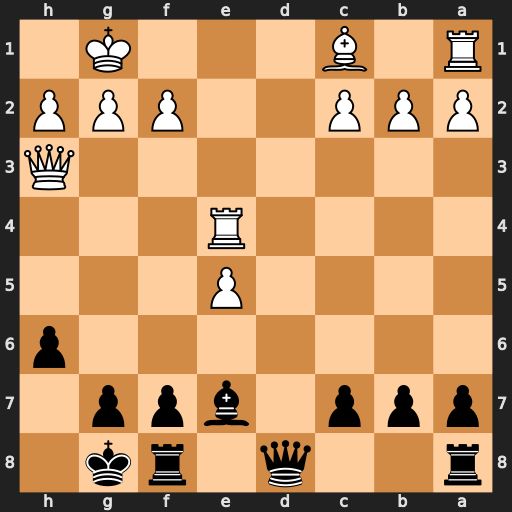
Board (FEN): r2q1rk1/ppp1bpp1/7p/4P3/4R3/7Q/PPP2PPP/R1B3K1
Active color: b
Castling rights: -
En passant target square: -
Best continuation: Qd1+ Re1 Qxe1#